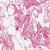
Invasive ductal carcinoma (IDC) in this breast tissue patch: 0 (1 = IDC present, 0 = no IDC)